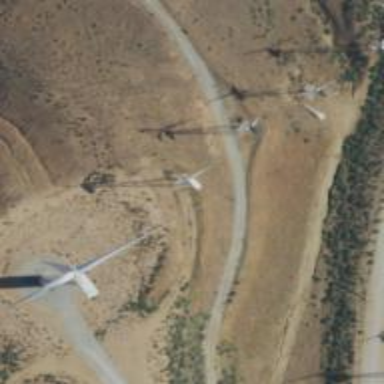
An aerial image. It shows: Wind generator is in the picture.